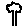
Label: tree